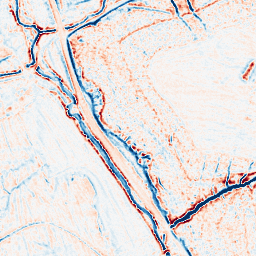
Category: edge_preserving
Decomposition family: bilateral
Decomposition parameters: d: 9
sigma_color: 150
sigma_space: 100
Upsampling method: cubic_mitchell
Upsampling parameters: scale: 8
Upsampling scale: 8